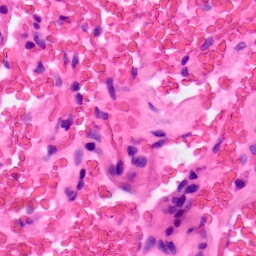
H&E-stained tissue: Lung